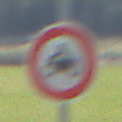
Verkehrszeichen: VerbotKraftraeder
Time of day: MorningAfternoon
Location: Outdoor (Nature)
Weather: PartlyCloudy
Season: NotSpecified
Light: Natural